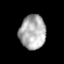
Tissue: prostate
Cell type: Fibroblasts
Senescence score: 0.7685
Nuclear area (px): 869
Mean DAPI intensity: 174.991